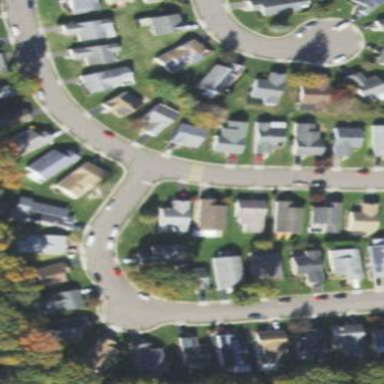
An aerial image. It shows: Sidewalk.